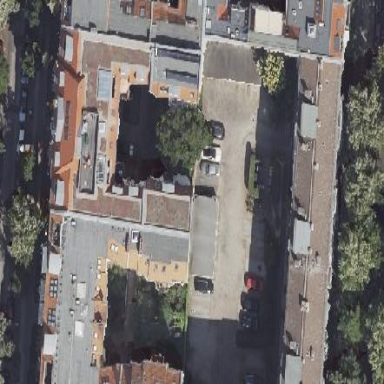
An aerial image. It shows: Building consisting of apartments with double saltbox roof made of roof tiles.